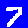
Digit: 7